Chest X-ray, PA view. Patient: 48 years old, sex M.
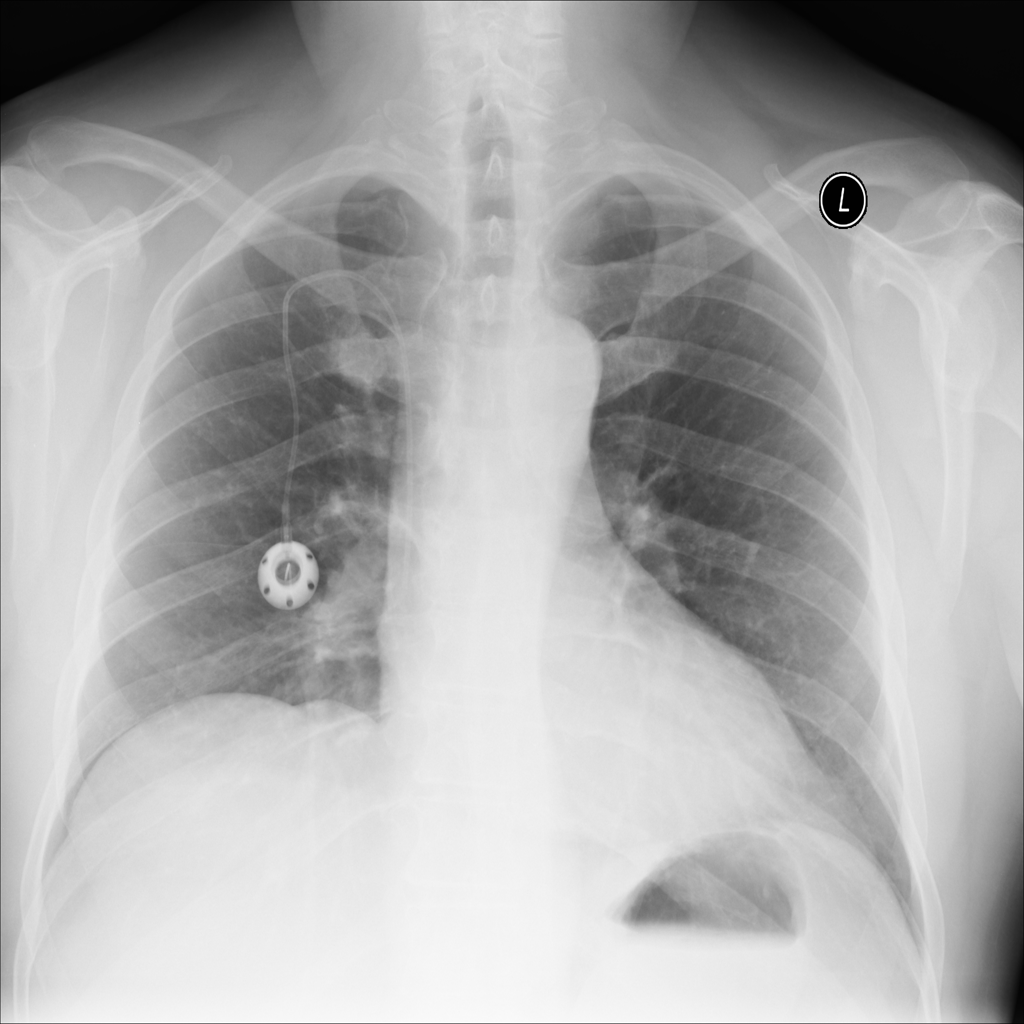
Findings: No Finding